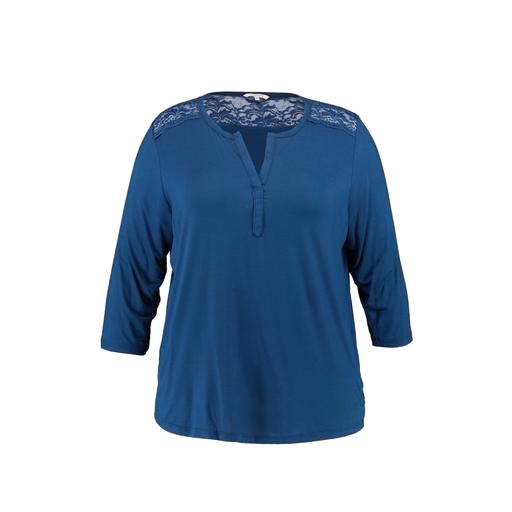
blue lace-accented top, blue three-quarter-sleeve shirt, blue plus size printed t-shirt only macy, white background